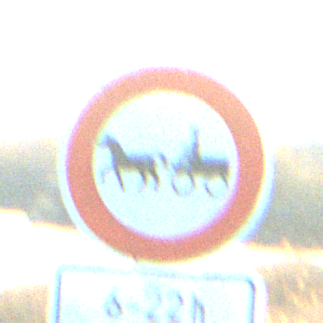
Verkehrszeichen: VerbotGespannfuhrwerke
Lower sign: ZeitangabenMitBeschraenkungAufWochentage4
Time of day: SunriseSunset
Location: Outdoor (RoadRail)
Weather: PartlyCloudy
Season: NotSpecified
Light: Natural